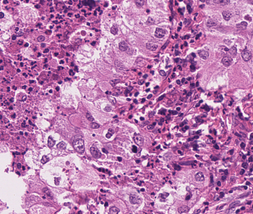
Tumor epithelial tissue: yes
Tumor-associated stroma tissue: yes
Normal tissue: no